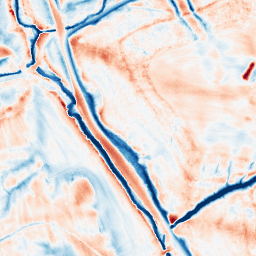
Category: edge_preserving
Decomposition family: guided
Decomposition parameters: radius: 8
eps: 0.001
Upsampling method: sinc_blackman
Upsampling parameters: scale: 2
kernel_size: 16
Upsampling scale: 2